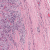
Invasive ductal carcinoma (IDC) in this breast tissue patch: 1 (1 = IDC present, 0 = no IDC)